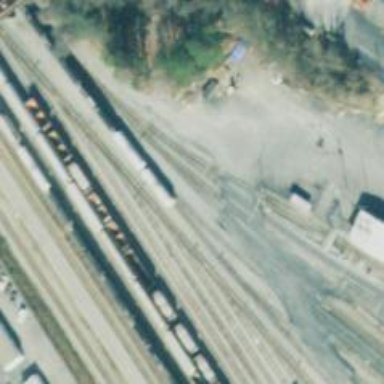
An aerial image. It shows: Railway signal.